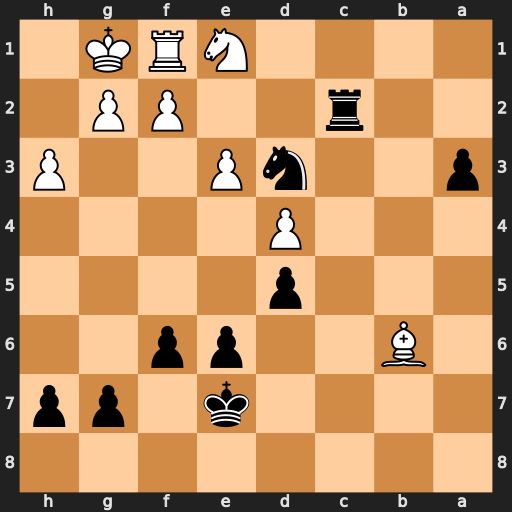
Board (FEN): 8/4k1pp/1B2pp2/3p4/3P4/p2nP2P/2r2PP1/4NRK1
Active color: b
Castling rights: -
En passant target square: -
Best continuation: Rc1 Nxd3 Rxf1+ Kxf1 a2